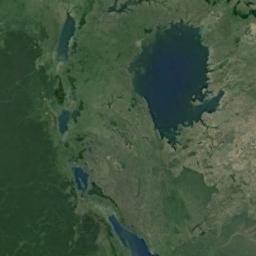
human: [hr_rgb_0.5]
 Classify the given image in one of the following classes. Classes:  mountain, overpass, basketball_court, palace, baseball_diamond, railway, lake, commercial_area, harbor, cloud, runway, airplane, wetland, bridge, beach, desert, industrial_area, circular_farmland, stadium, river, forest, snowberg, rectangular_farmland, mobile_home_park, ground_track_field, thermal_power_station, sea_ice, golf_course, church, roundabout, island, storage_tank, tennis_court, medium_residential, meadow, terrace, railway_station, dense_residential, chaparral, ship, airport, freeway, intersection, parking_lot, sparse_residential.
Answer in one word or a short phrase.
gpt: lake